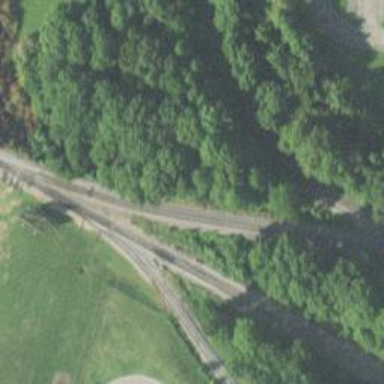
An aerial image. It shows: Railway spur service.